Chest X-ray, AP view. Patient: 34 years old, sex F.
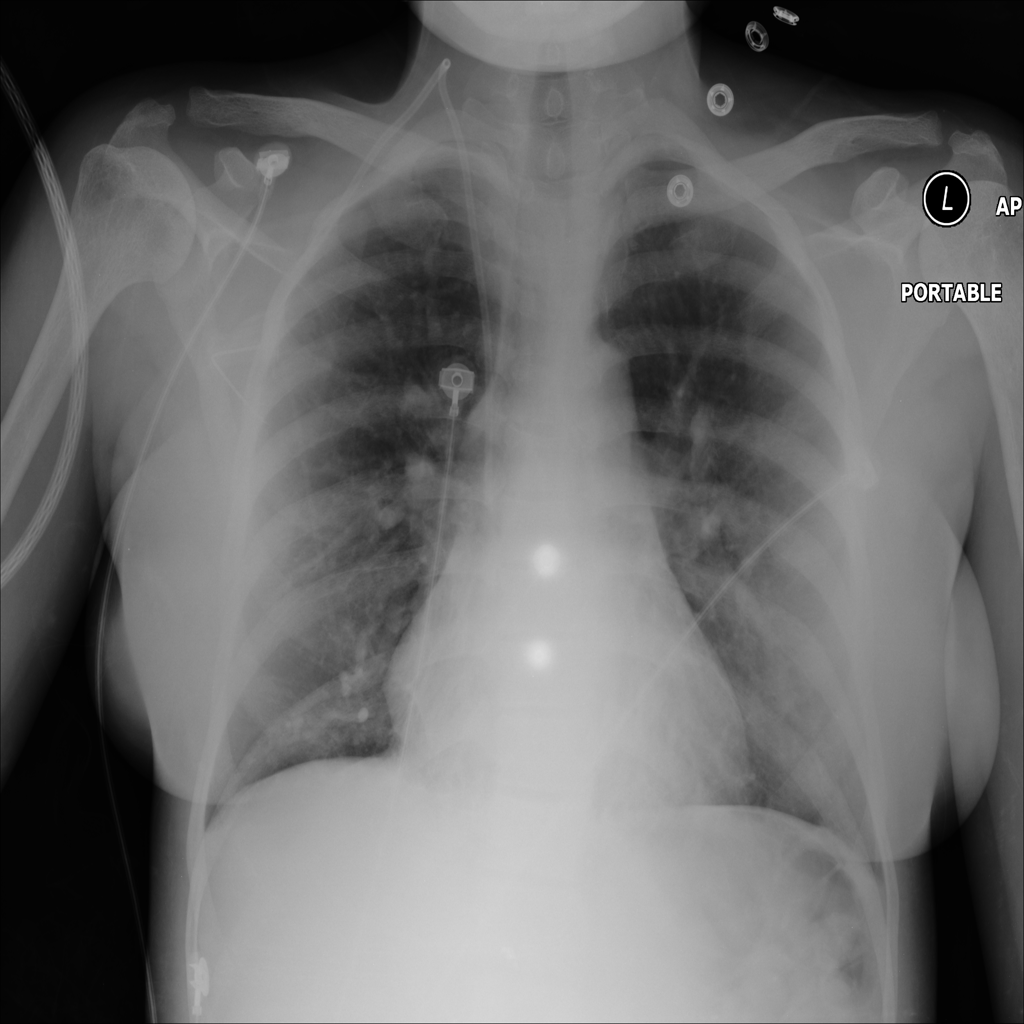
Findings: No Finding